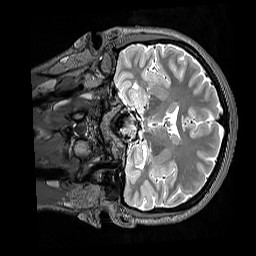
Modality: T2w
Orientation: coronal
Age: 21
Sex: female
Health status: healthy
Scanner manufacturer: siemens
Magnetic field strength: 3 T
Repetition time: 3.2 s
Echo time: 0.568 s